Question: I tried simply plotting some data in R with the y-axis label horizontal and left of the y-axis tick labels. I thought the code below would work:
'''
set.seed(1)
n.obs <- 390
vol.min <- .20/sqrt(252 * 390)
eps <- rnorm(n = n.obs, sd = vol.min)
mar.default <- c(5,4,4,2) + 0.1
par(mar = mar.default + c(0, 4, 0, 0)) # add space to LHS of plot
pdf("~/myplot.pdf", width=5.05, height=3.8)
plot(eps, main = "Hello World!", las=1, ylab="") # suppress the y-axis label
mtext(text="eps", side=2, line=4, las=1) # add horiz y-axis label
# 4 lines into the margin
'''

Instead, as you may see, the y-axis label almost fell completely outside of the graphics window. This phenomenon still exists no matter how much I expand the LHS margin.
Q: What am I doing wrong? Is there something I need to do with the 'oma' parameter? What do I need to do to plot things the way I'm intending? I'm a little overwhelmed by all of this!
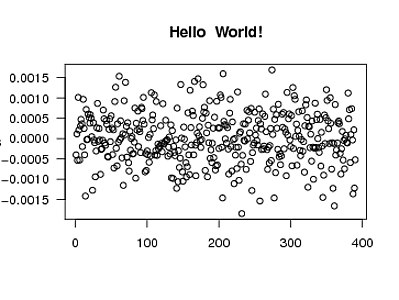
Answer: This is a classic one, maybe should be a FAQ. You have to set the 'par' settings the call to 'pdf', which creates the plotting device. Otherwise you're modifying the settings on the default device:
'''
set.seed(1)
n.obs <- 390
vol.min <- .20/sqrt(252 * 390)
eps <- rnorm(n = n.obs, sd = vol.min)
# add space to LHS of plot
pdf("~/myplot.pdf", width=5.05, height=3.8)
mar.default <- c(5,4,4,2) + 0.1
par(mar = mar.default + c(0, 4, 0, 0))
plot(eps, main = "Hello World!", las=1, ylab="") # suppress the y-axis label
mtext(text="eps", side=2, line=4, las=1)
dev.off()
'''